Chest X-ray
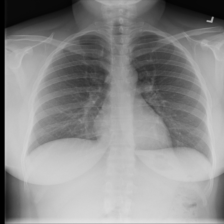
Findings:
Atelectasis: negative
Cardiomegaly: negative
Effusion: negative
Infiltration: positive
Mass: negative
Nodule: negative
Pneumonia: negative
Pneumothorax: negative
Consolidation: negative
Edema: negative
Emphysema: negative
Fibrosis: negative
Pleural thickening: negative
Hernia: negative